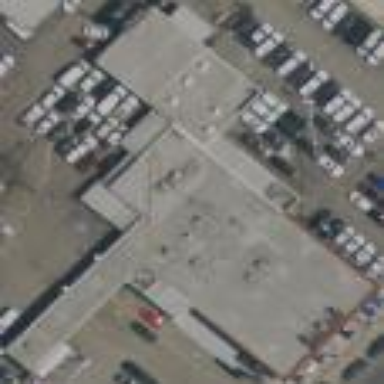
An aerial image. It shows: Commercial building used for car-related activities.